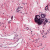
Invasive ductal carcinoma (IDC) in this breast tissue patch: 0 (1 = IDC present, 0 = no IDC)